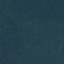
Land use / land cover class: Forest